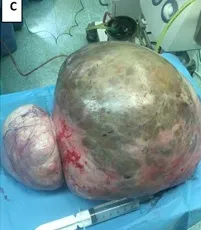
Completely resection of the ovarian mass that weighed 15,4kg and measured 44x39x19cm.
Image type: medical_photograph (other_medical_photograph)